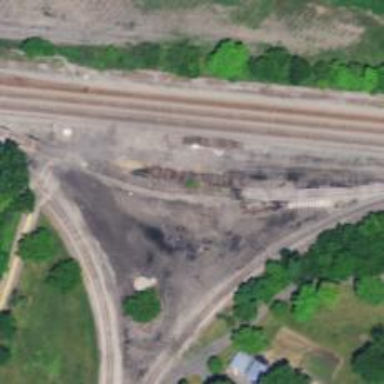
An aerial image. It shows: Railway siding with rails.